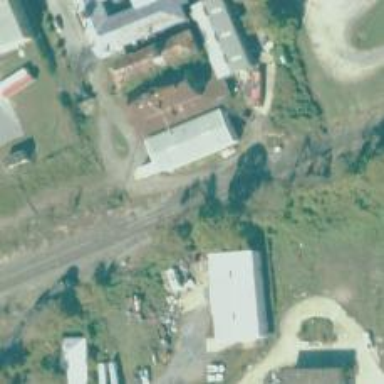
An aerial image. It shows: Disused railway spur.